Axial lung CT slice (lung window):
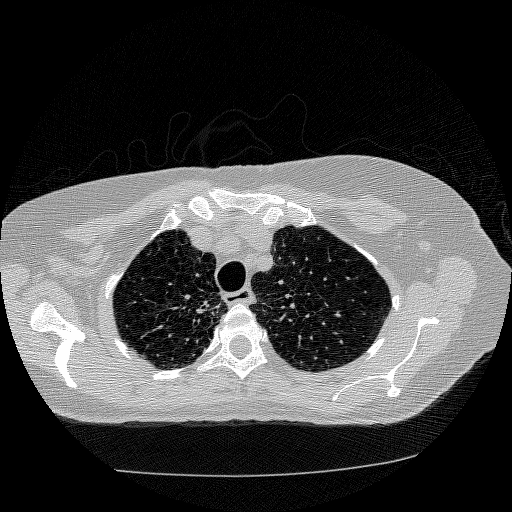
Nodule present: no